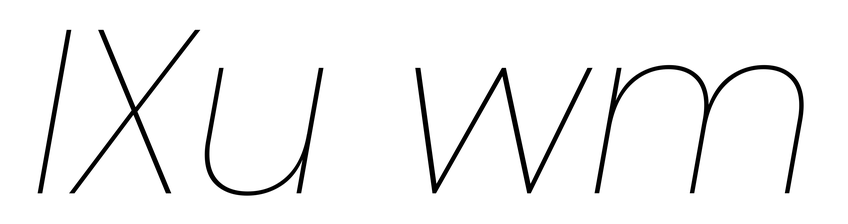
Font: Poppins-ThinItalic